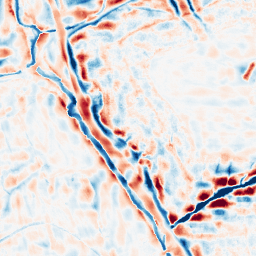
Category: wavelet
Decomposition family: wavelet_dwt
Decomposition parameters: wavelet: db4
level: 4
Upsampling method: regularized
Upsampling parameters: scale: 2
lambda_reg: 0.001
Upsampling scale: 2